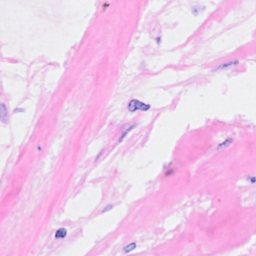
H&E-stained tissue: Breast